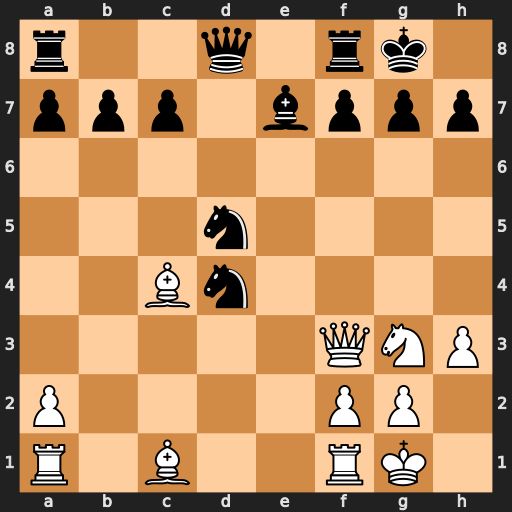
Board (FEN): r2q1rk1/ppp1bppp/8/3n4/2Bn4/5QNP/P4PP1/R1B2RK1
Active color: w
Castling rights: -
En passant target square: -
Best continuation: Qxd5 Qxd5 Bxd5